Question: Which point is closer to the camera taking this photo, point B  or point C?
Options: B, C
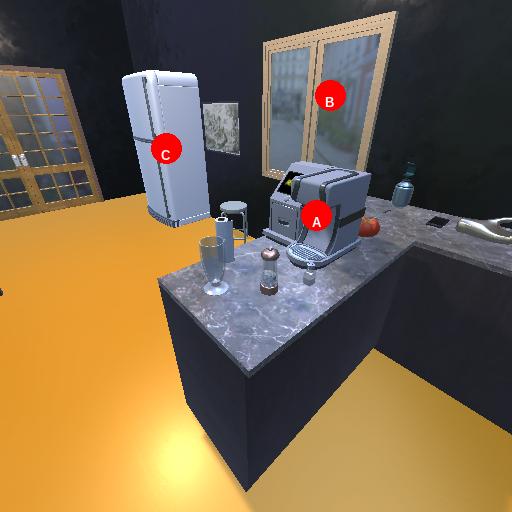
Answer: B